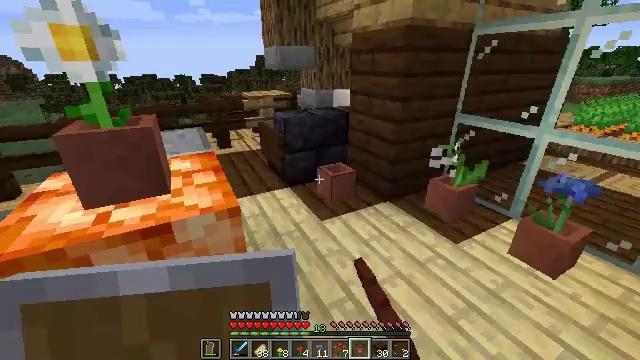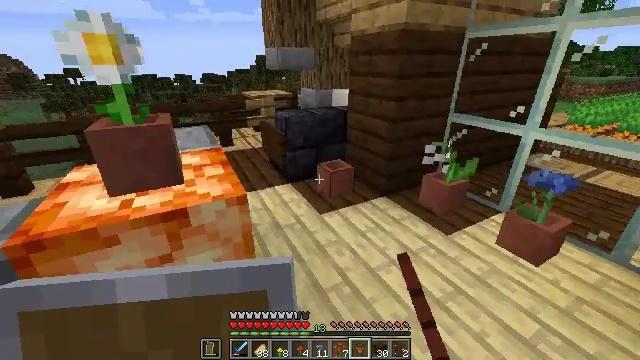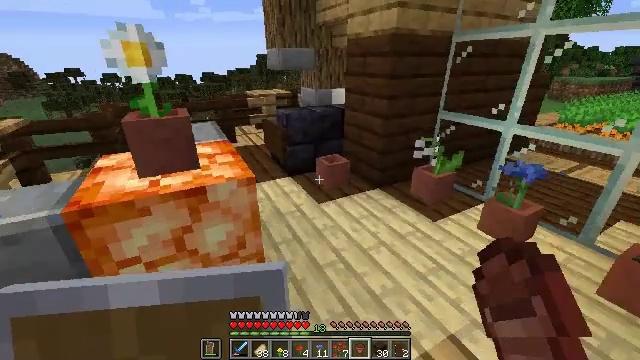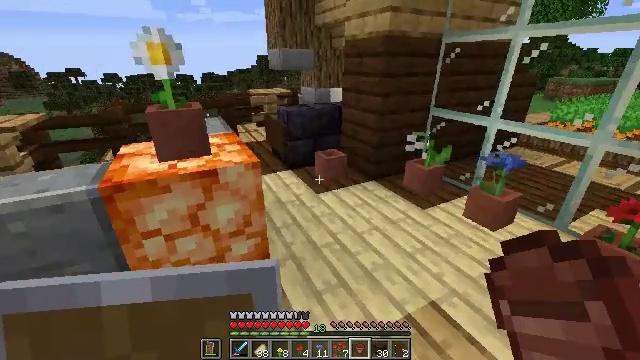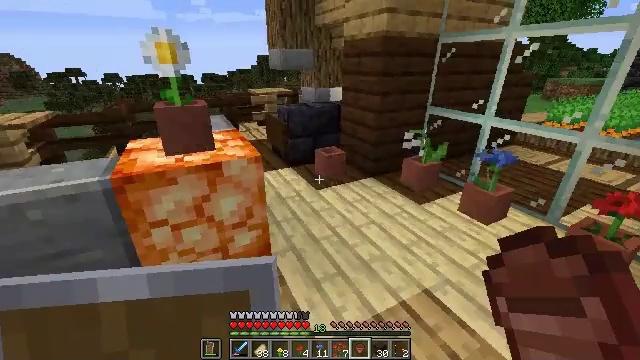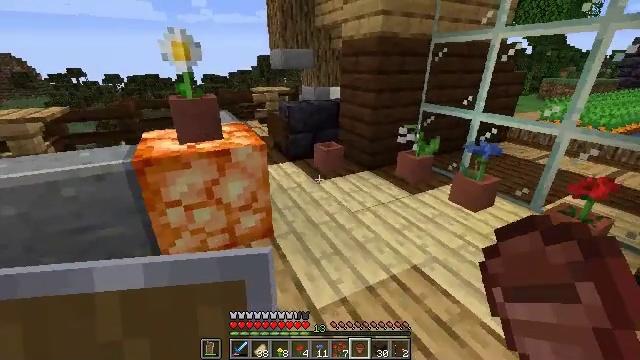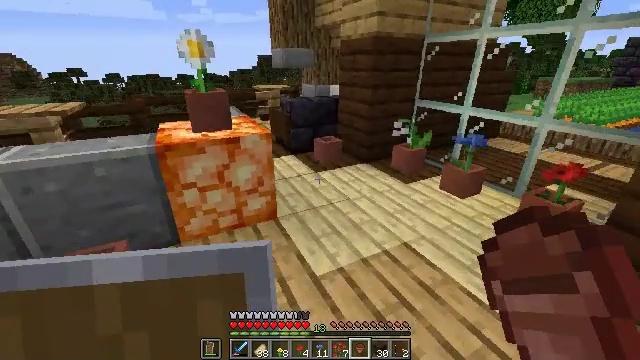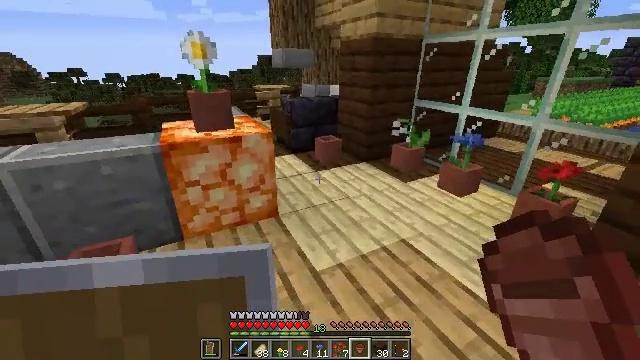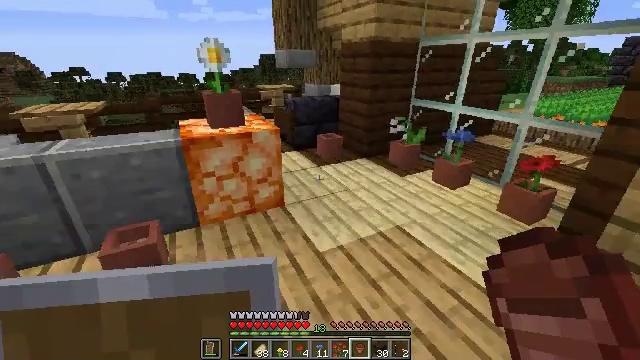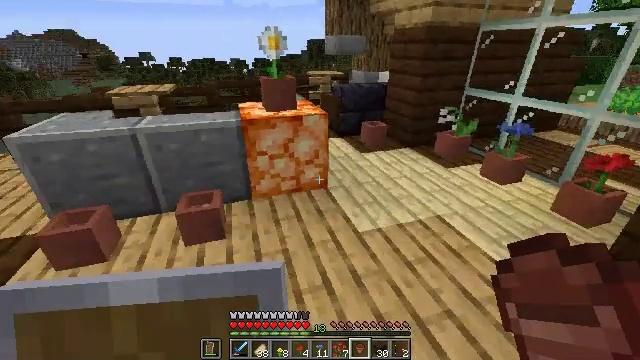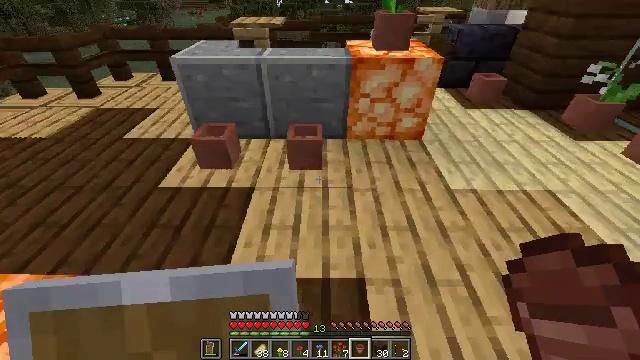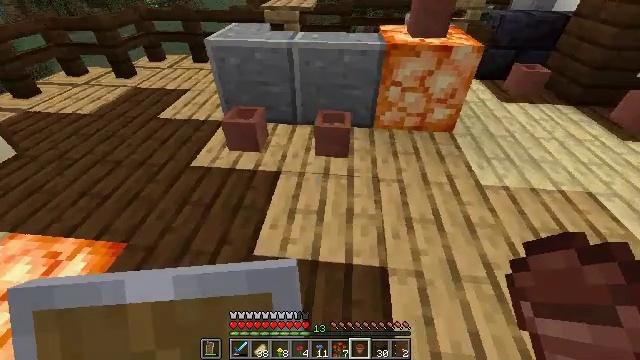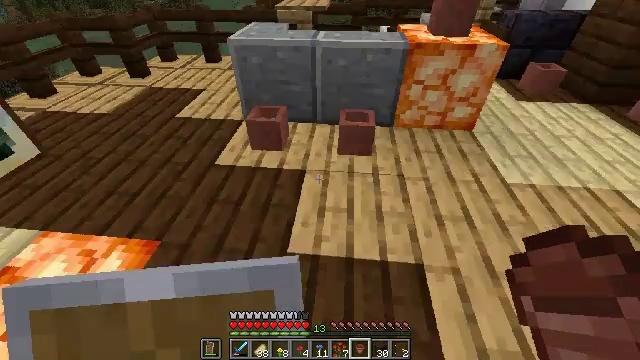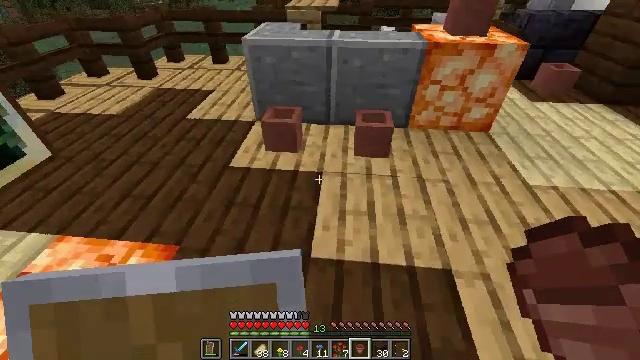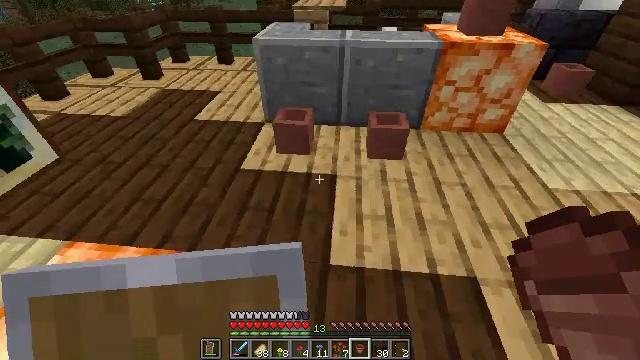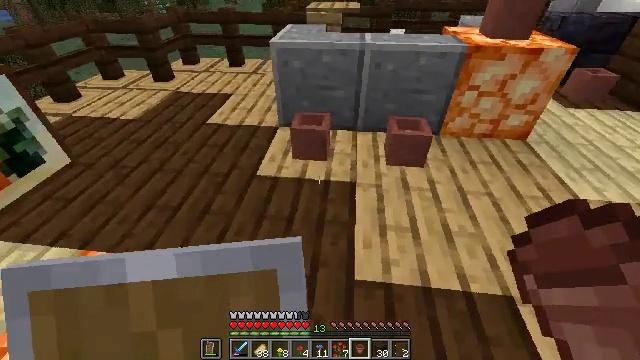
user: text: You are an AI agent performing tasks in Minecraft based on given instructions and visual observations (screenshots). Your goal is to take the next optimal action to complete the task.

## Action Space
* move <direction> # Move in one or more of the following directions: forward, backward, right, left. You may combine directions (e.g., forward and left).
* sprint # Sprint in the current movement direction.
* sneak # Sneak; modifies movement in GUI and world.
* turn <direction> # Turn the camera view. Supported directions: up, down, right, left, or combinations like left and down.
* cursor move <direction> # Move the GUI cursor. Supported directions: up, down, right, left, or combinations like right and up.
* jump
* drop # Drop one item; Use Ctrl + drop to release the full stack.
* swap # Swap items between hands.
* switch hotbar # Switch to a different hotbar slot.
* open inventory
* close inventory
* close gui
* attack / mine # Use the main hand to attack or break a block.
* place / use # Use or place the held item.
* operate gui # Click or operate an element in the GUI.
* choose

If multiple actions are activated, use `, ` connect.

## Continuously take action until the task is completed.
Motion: motion action
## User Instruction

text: Mine the potted oxeye daisy.
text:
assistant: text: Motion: move back
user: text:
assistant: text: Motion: move back
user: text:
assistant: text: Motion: move back
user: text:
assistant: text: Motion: move back
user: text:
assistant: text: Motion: move back
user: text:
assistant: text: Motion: move back
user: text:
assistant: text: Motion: move back
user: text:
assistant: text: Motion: move back
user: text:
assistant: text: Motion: move back and move left, turn left and down
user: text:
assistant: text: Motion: move left, turn left and down
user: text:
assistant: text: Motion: move left, turn left and down
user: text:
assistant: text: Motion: move forward and move left
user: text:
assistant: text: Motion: move forward and move left
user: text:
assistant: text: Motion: move forward and move left
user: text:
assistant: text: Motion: no_op
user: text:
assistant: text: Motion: no_op
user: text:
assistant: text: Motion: no_op
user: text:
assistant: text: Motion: turn right
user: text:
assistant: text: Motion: turn right
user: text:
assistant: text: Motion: turn right and up
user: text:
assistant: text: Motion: no_op
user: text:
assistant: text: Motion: move forward
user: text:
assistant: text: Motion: move forward
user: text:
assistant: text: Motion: move forward
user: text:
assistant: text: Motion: no_op
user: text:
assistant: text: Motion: no_op
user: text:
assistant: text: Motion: no_op
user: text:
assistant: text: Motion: no_op
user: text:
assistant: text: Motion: turn left
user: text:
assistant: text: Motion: turn down